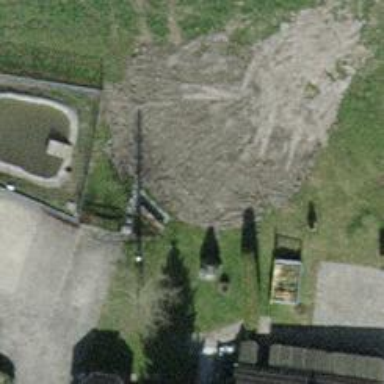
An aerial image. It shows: Brown bench.